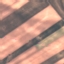
Label: AnnualCrop